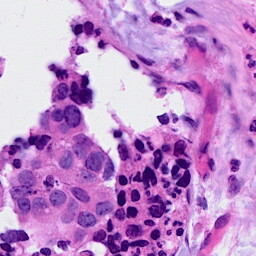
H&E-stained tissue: Breast